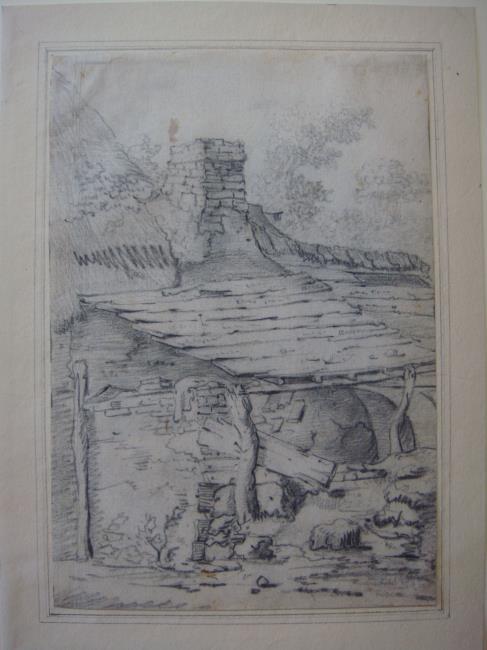
Title: Barn
Artist: attributed to Cornelis Saftleven
Earliest date: 1622
Latest date: 1681
Genre: drawing
Iconography: Pomander
Keywords: barn, genre, chimney, lean-to